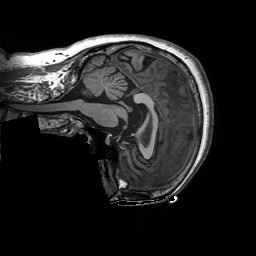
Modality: T1w
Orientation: sagittal
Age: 66
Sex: female
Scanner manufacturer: siemens
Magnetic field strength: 3 T
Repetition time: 2.5 s
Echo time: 0.00248 s